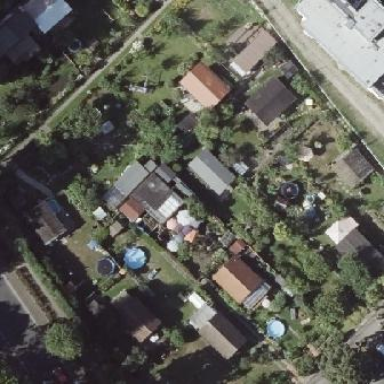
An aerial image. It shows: Allotments area.